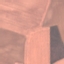
Land use / land cover class: AnnualCrop